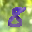
Label: 8